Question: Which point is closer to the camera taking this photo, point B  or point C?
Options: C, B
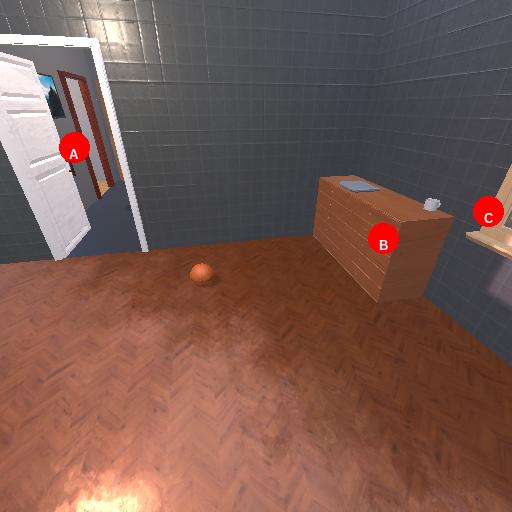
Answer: C